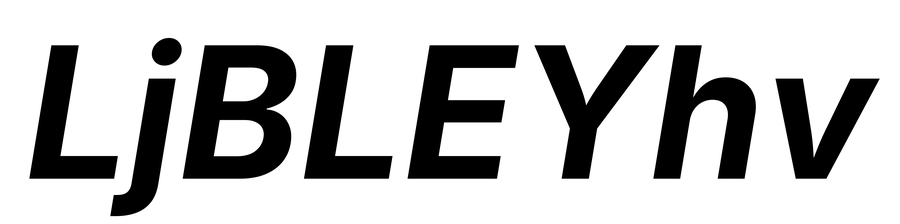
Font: Inter-Italic_Bold_Italic